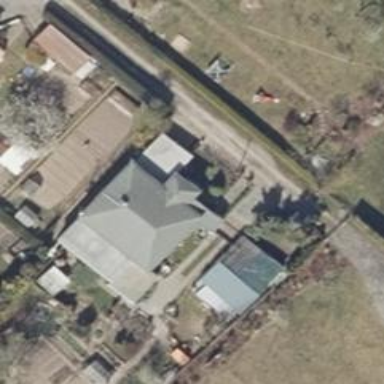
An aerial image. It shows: Building with hipped roof.